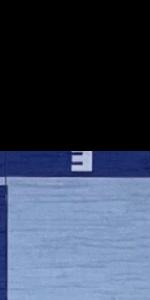
Label: Empty